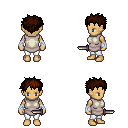
a pixel art fantasy rpg character, female body template, human, tanned skin, white tunic, white pants, brown bedhead hairstyle, white cloth bandages, dagger, four views (front, back, left, right), 2x2 character sprite sheet, small pixel art, hard edges, no anti-aliasing